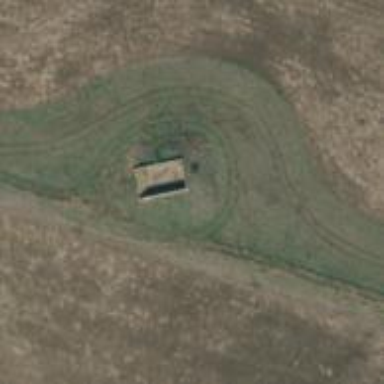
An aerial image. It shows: Military bunker.